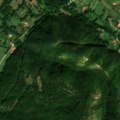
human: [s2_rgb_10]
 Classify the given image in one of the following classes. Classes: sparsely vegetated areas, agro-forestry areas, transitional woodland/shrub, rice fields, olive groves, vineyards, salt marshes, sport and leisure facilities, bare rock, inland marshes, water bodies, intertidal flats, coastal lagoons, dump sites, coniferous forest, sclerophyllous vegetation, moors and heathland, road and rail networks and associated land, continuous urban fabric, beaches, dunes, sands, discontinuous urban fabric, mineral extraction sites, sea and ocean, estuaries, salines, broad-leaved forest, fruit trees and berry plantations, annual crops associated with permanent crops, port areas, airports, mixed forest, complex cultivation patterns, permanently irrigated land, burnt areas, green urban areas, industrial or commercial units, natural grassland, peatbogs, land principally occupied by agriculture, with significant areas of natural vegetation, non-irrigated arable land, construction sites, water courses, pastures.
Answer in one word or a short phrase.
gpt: complex cultivation patterns, land principally occupied by agriculture, with significant areas of natural vegetation, broad-leaved forest